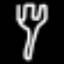
Label: fork